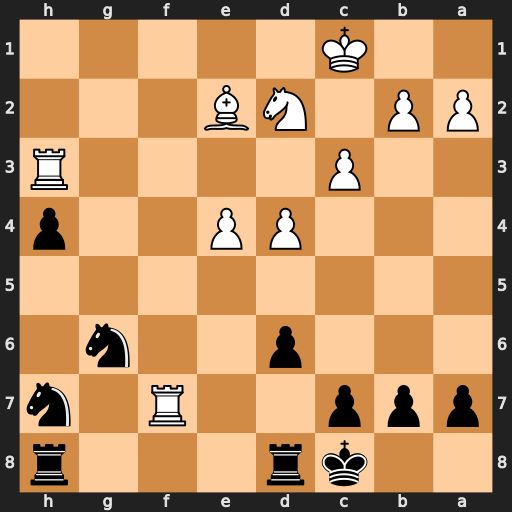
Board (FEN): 2kr3r/ppp2R1n/3p2n1/8/3PP2p/2P4R/PP1NB3/2K5
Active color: b
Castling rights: -
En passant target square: -
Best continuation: Ng5 Bg4+ Kb8 Rf6 Nxh3